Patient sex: F
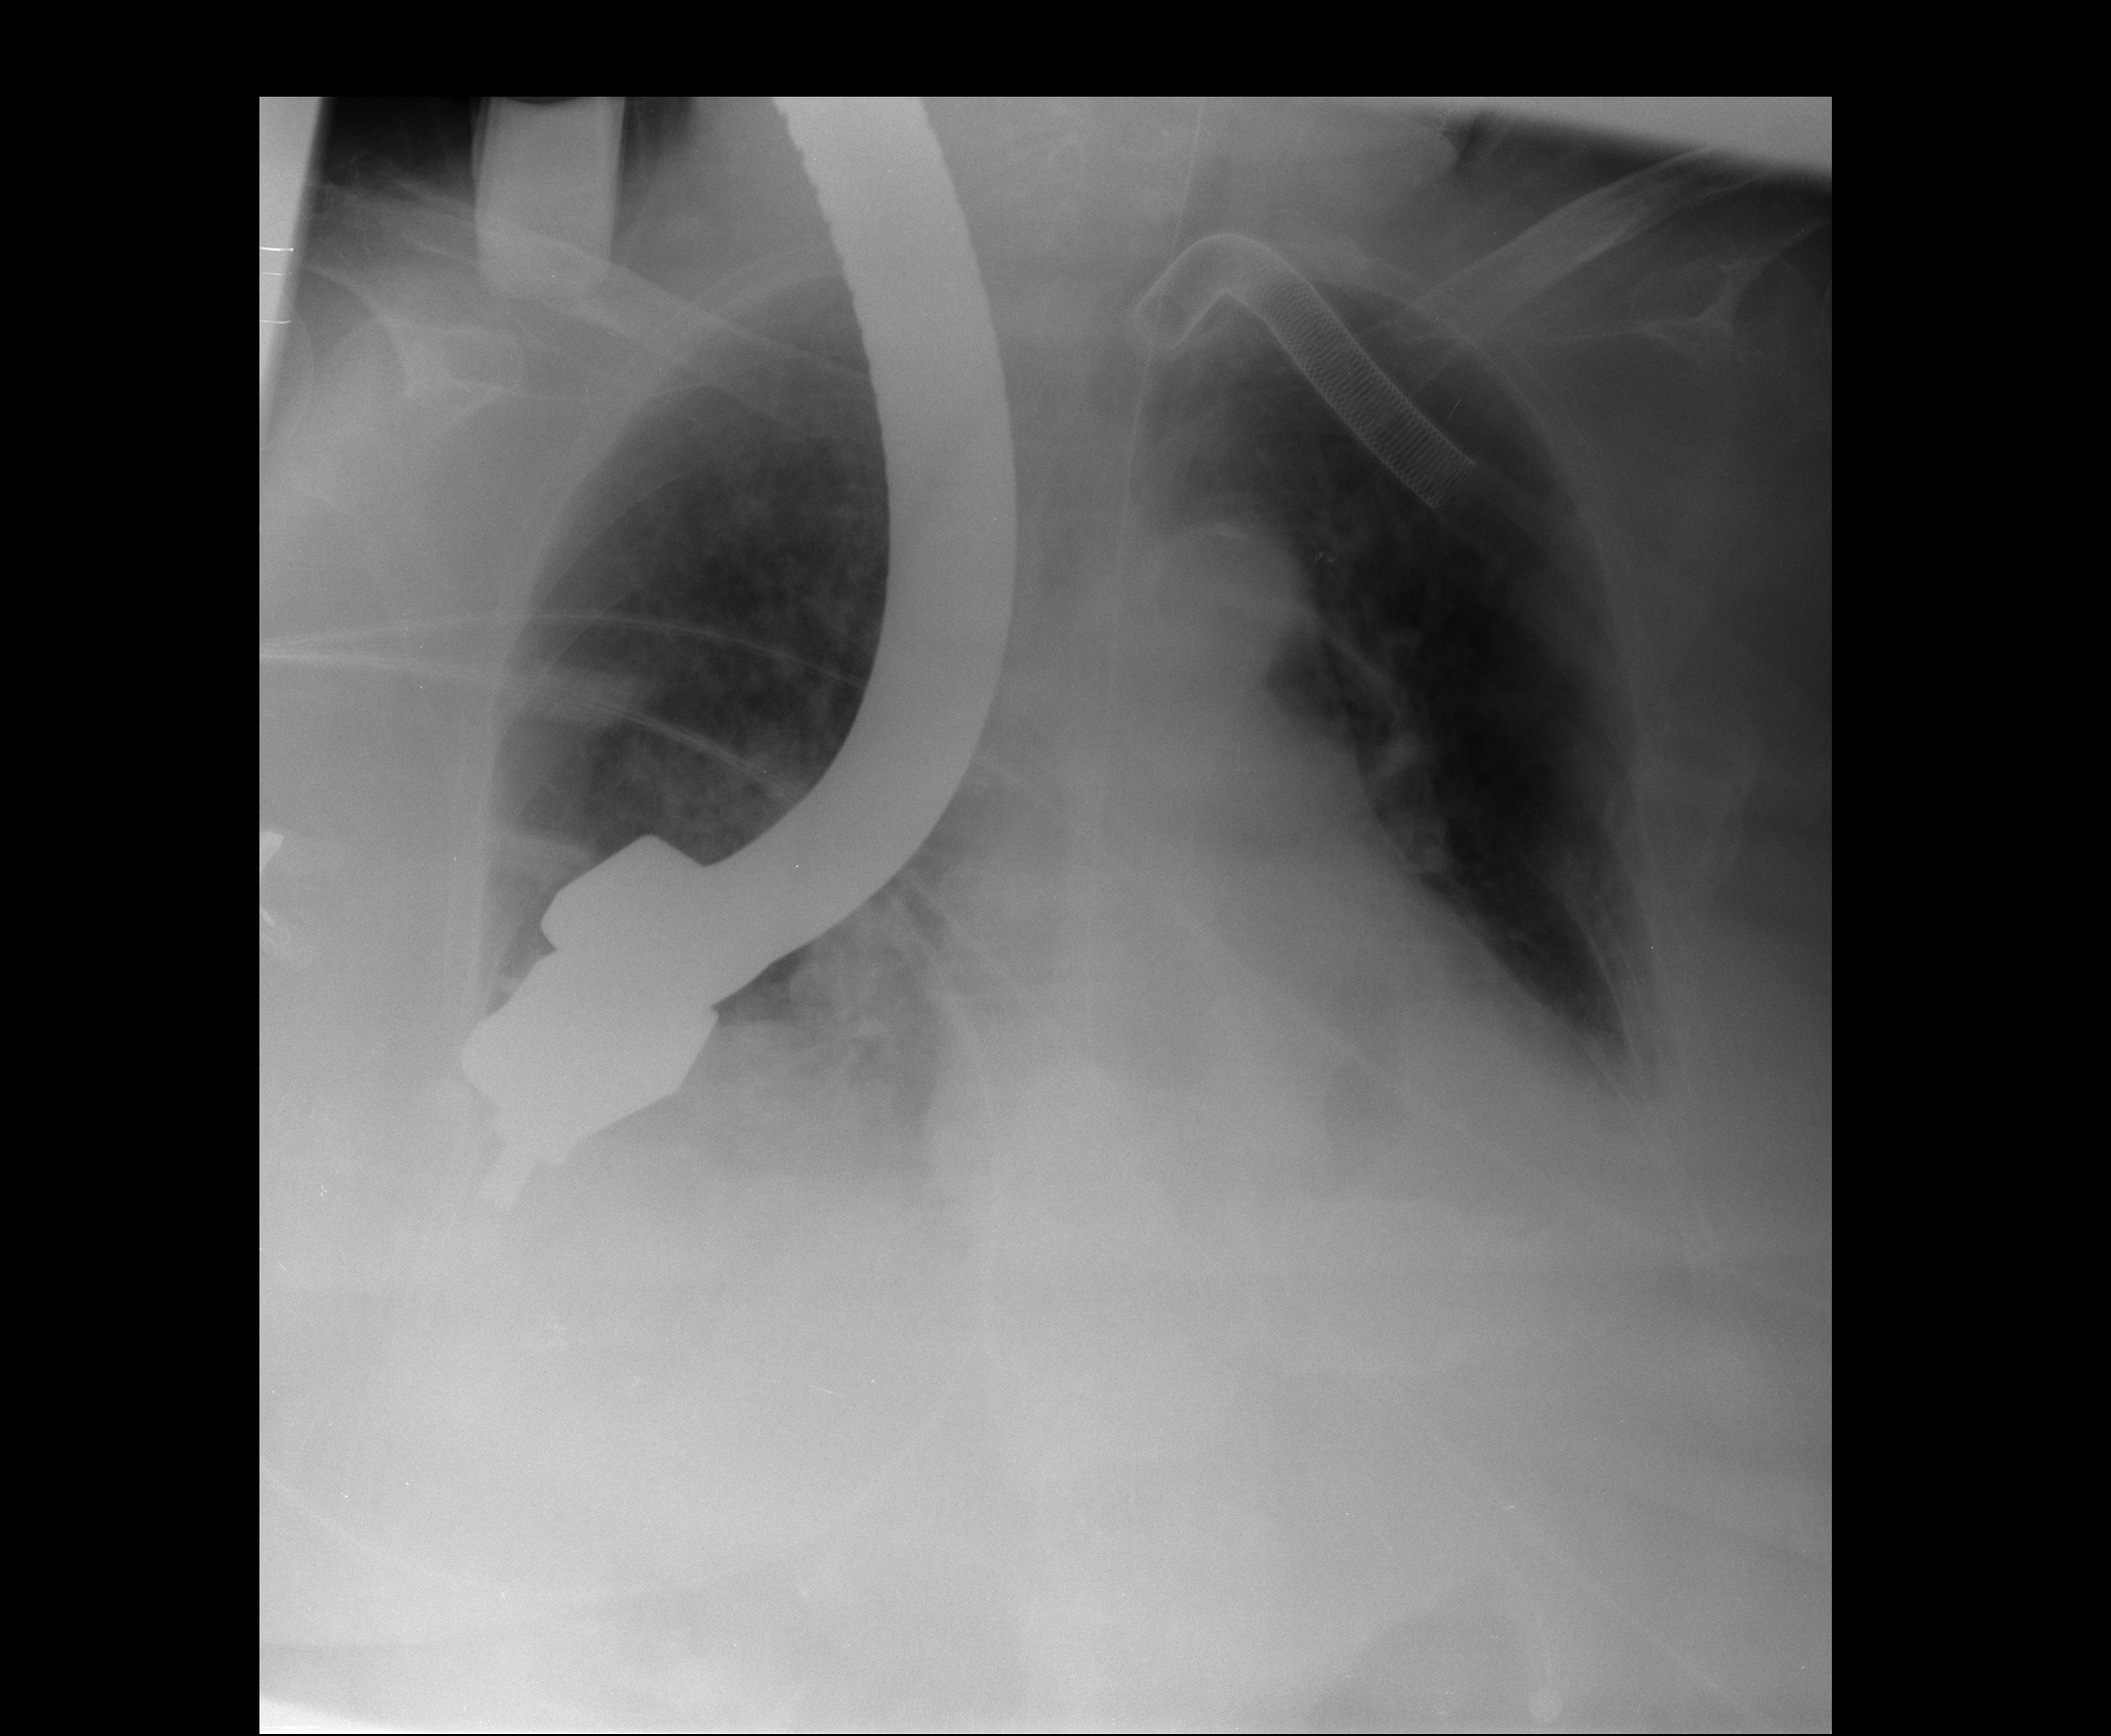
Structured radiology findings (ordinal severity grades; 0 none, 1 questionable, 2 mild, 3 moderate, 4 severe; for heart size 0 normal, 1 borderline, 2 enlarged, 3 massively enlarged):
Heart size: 2
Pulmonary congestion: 2
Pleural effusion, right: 2
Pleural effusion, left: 2
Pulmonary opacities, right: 2
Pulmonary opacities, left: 2
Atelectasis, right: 2
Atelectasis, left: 2